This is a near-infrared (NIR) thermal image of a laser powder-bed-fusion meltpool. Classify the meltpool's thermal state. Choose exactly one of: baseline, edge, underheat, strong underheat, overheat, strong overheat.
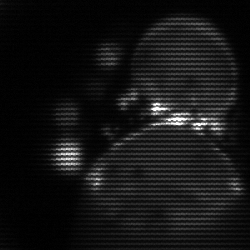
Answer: edge